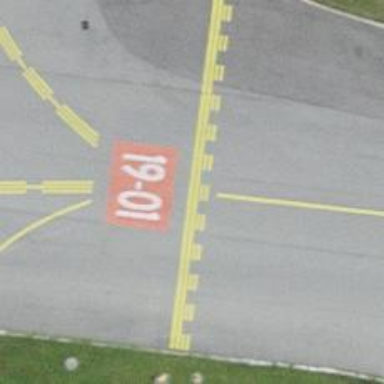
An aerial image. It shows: Runway holding position.